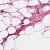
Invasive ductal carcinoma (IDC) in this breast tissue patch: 0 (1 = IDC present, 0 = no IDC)